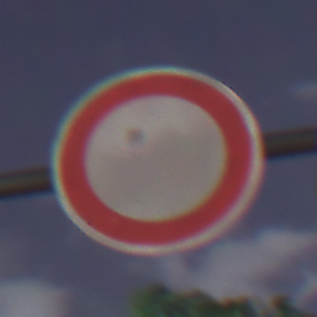
Verkehrszeichen: VerbotFahrzeugeAllerArt
Umgebung: Outdoor, Suburban
Tageszeit: Night
Wetter: PartlyCloudy
Licht: Artificial
Jahreszeit: NotSpecified
Kontrast: HighContrast